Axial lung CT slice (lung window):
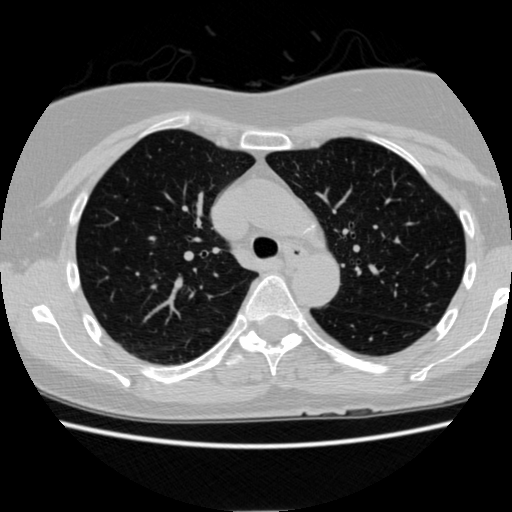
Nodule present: no